Question: In a Xamarin 'Solution', I have:
- Project 1: An 'Android' application project (application).
I had an old 'Android' application using three '.so', built as 'AndroidNativeLibrary'. This worked well and '.so' were found. I wanted to make a library from it. For this reason, I've made a new 'Library' project. Now, in my solution, I have this second project:- Project 2: A 'Library' project with '.so' built as 'EmbeddedNativeLibrary'.
This is not working. The 'DLL' doesn't contain the '.so' nor the '.so' are copied to the Android application project refering to it. (I don't know what is the usual process to put them in the '/lib' folder of application during the build process) So the .so libs are just nowhere, 'Dalvik' doesn't find it. I know that it will work if I directly put them in the application project, but this is an ugly solution.
It seems to me that 'EmbeddedNativeLibrary', judging by the name, should help in my case. But it has no effect.
How can I have my '.so' files embedded in a '.DLL' 'Library' or automatically copied in the application '/lib' directory?
[EDIT]
I should have verified before, but the libs are really included in the APK. They are just not found when running the application. Just like missing or wrongly referenced libraries. Maybe there's an extra step to make them visible?

'''
[Mono] DllImport attempting to load: 'libffmpeg.so'.
[Mono] DllImport error loading library '/storage/sdcard0/Android/data/com.pure.ffmpeg/
files/.__override__/libffmpeg.so': 'Cannot load library:
load_library[1093]: Library '/data/data/com.pure.ffmpeg/lib//storage/sdcard0/Android/
data/com.pure.ffmpeg/files/.__override__/libffmpeg.so' not found'.
[Mono] DllImport error loading library
'/storage/sdcard0/Android/data/com.pure.ffmpeg/files/.__override__/libffmpeg.so':
'Cannot load library: load_library[1093]: Library '/data/data/com.pure.ffmpeg/
lib//storage/sdcard0/Android/data/com.pure.ffmpeg/files/.__override__/libffmpeg.so'
not found'.
[Mono] DllImport error loading library 'libffmpeg.so':
'Cannot load library:
load_library[1093]: Library '/data/data/com.pure.ffmpeg/lib/libffmpeg.so' not found'.
[Mono] DllImport error loading library 'libffmpeg.so': 'Cannot
load library: load_library[1093]: Library '/data/data/com.pure.ffmpeg/lib/libffmpeg.so' not found'.
[Mono] DllImport error loading library 'libffmpeg.so': 'Cannot
load library: load_library[1093]: Library '/data/data/com.pure.ffmpeg/lib/libffmpeg.so' not found'.
[Mono] DllImport unable to load library 'Cannot load library: load_library[1093]:
Library '/data/data/com.pure.ffmpeg/lib/libffmpeg.so' not found'.
'''
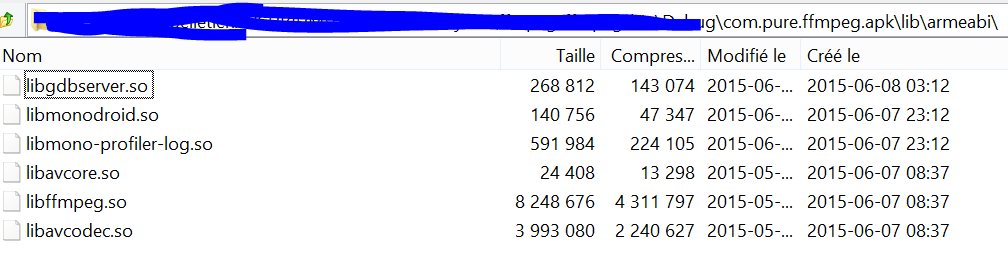
Answer: Under your Android Build -> Advanced tab, are you building for armeabi or are you building for armeabi-v7a? It looks like you put the library just in the armeabi folder.